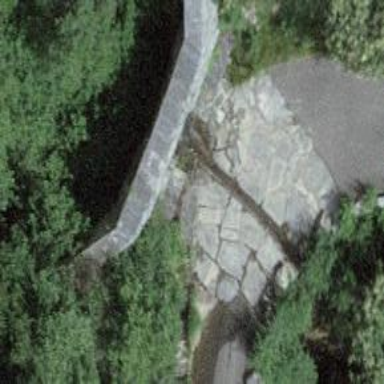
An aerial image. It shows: Unclassified road on bridge.